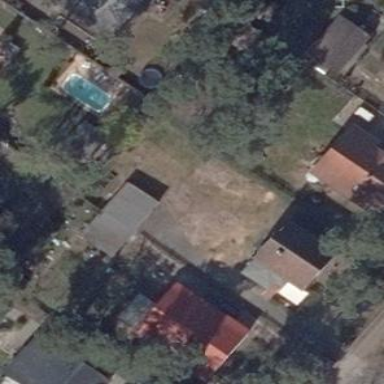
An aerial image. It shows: Detached building with hipped roof in orientation along.